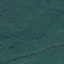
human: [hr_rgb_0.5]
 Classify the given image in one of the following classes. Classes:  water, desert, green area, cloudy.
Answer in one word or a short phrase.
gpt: green area